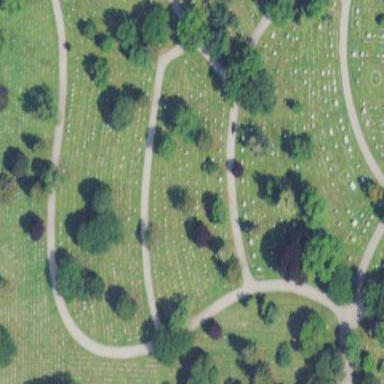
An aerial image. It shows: Cemetery.